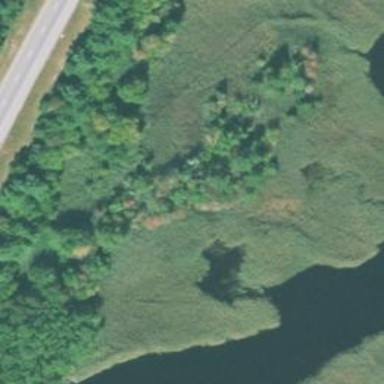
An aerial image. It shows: Beautiful wet meadow natural wetland.